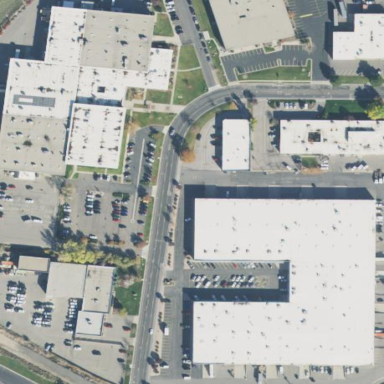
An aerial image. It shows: Commercial area.